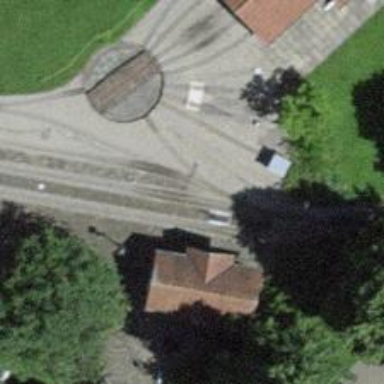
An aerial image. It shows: Miniature railway.